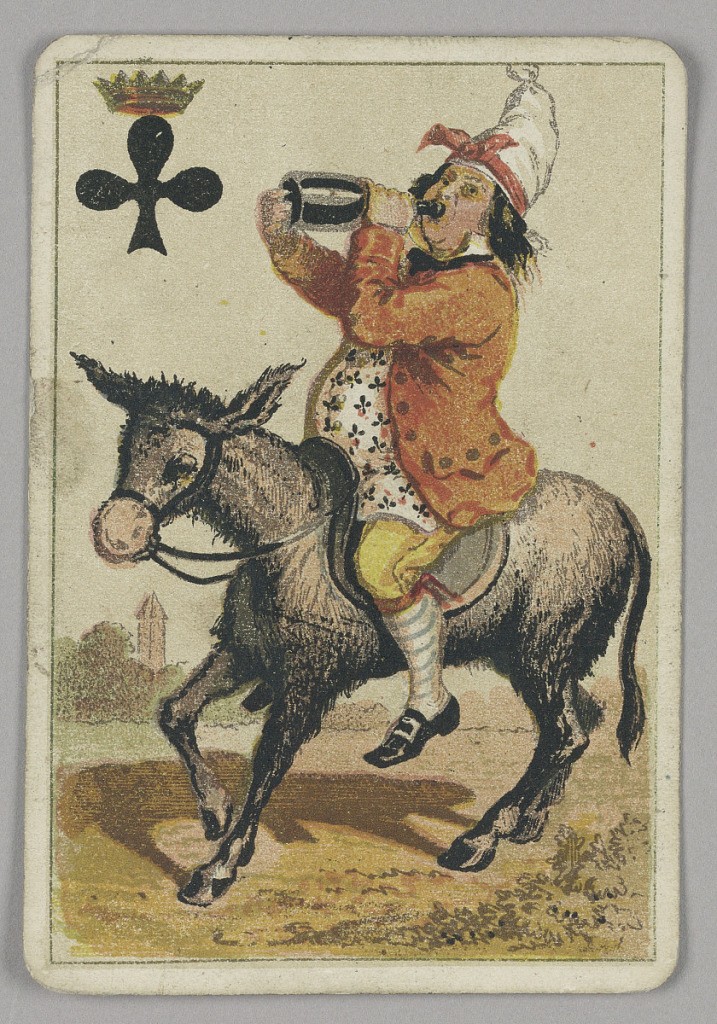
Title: King of Clubs
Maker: E. Le Tellier, French, active late 19th century
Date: late 19th century
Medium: Lithograph on paper
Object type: Playing card
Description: King of Clubs court playing card from a pack of transformation playing cards. A male figure riding a donkey wearing a shirt patterned with clubs and a tall white hat decorated with a red ribbon. He drinks from a bottle of alcohol. Some indications of town and landscape in the background. At upper left corner, a black club topped by a crown.